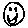
Label: smiley face